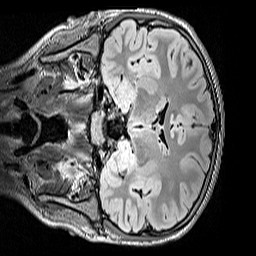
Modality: FLAIR
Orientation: coronal
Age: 12
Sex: male
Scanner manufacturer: siemens
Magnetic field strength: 3 T
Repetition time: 5 s
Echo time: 0.388 s